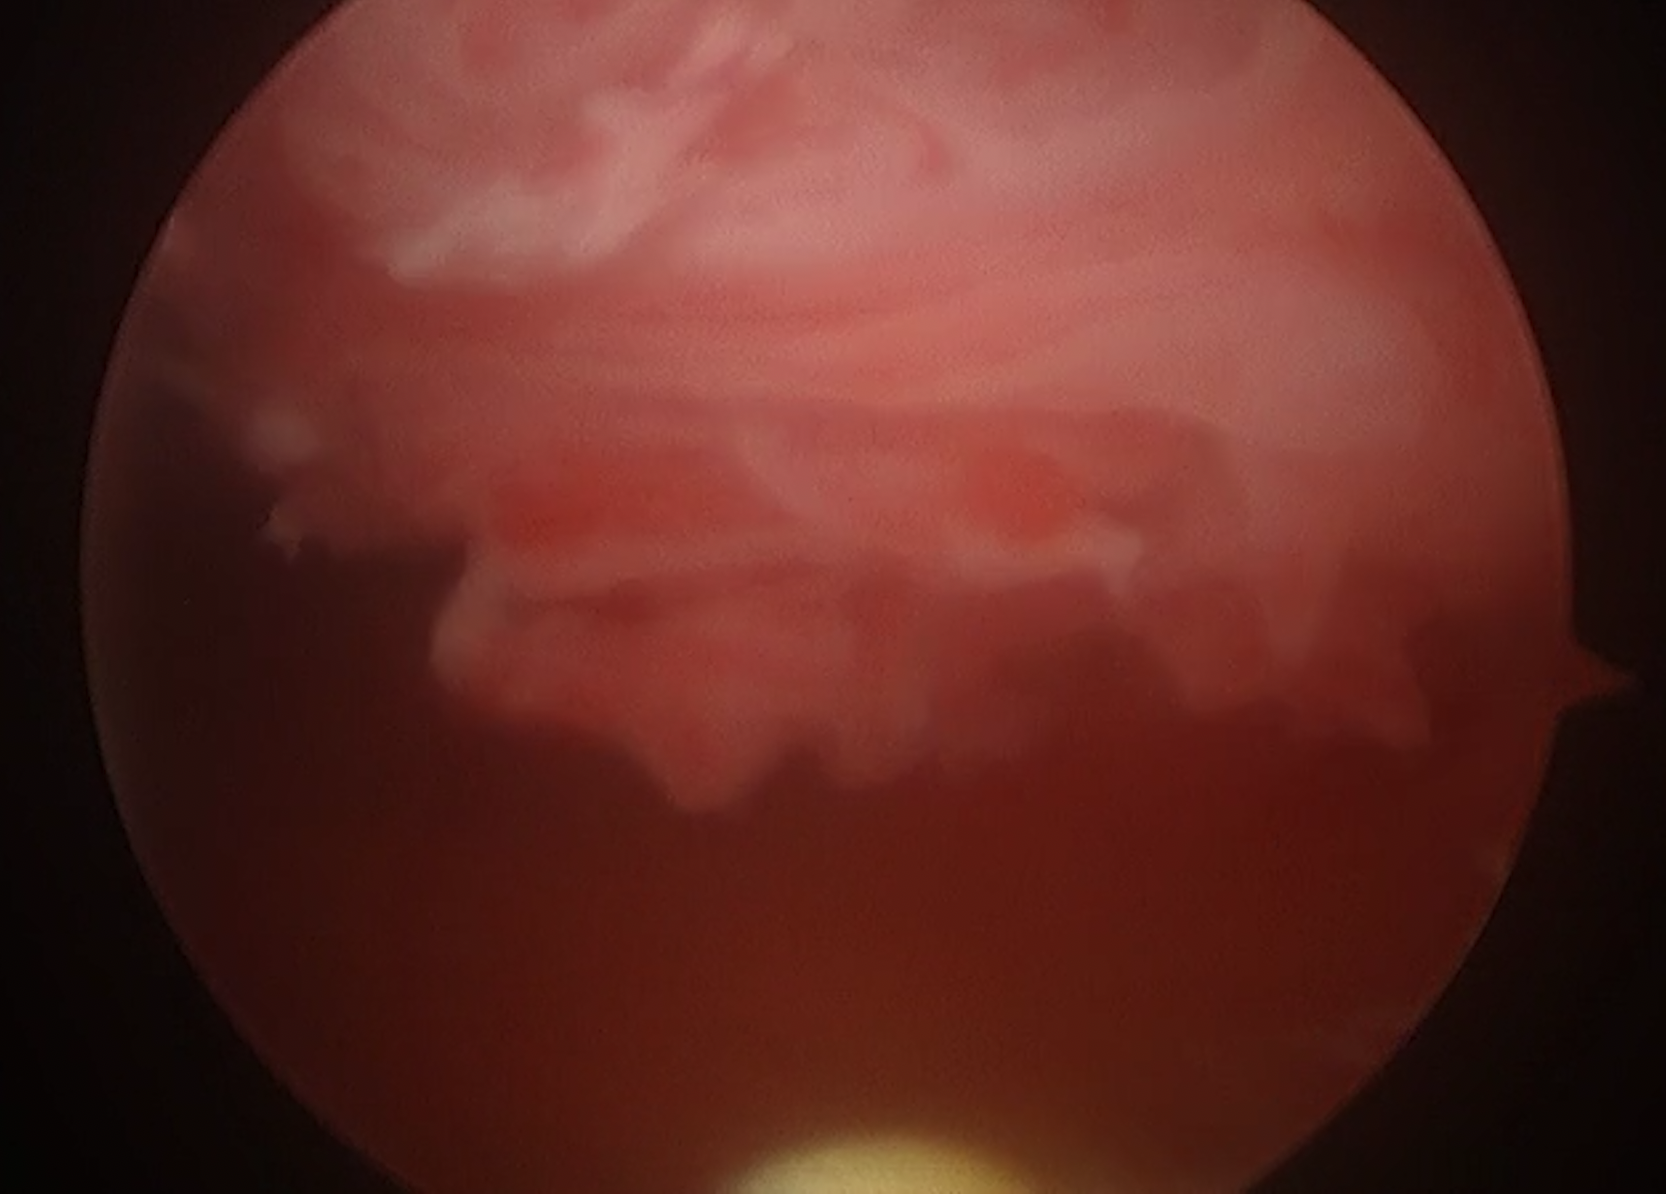
Modality: WLC
Class: Malignant
Subclass: HighGradePapillary
Lesion: L1
Stage: T2
Morphology: Papillary
Bladder cancer association: Yes